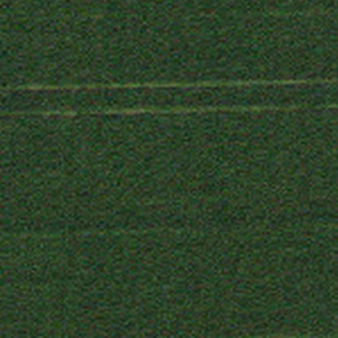
Label: other